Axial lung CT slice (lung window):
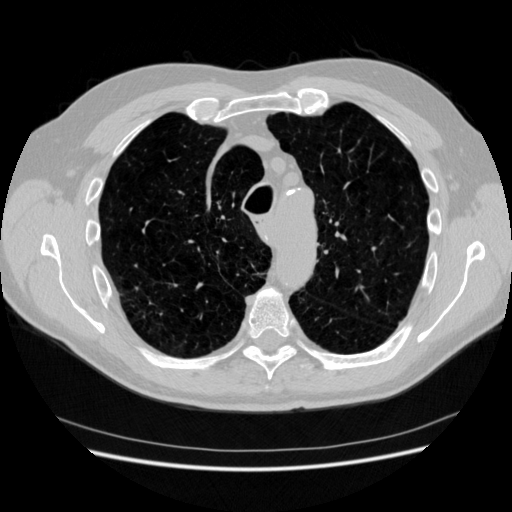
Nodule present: no